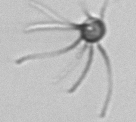
Label: Ophiaster